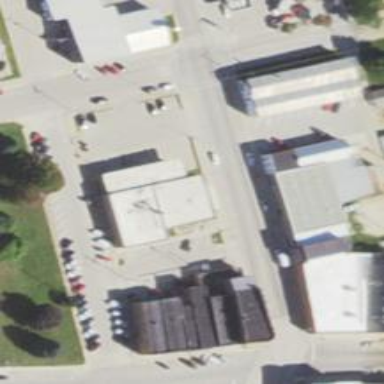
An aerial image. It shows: Post office.